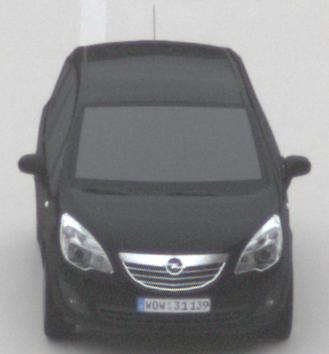
Make: Opel
Model: Meriva 1.4
Detailed model: Meriva (B)
Model produced from: 2010/05
Model produced until: 2013/11
Doors: 5
Color: black
Road condition: dry road
Daytime: midday
Contrast: low contrast